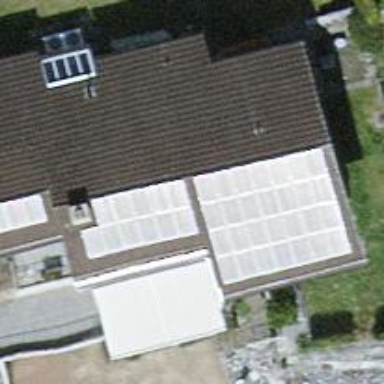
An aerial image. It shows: Solar photovoltaic panel generating electricity through small installation.